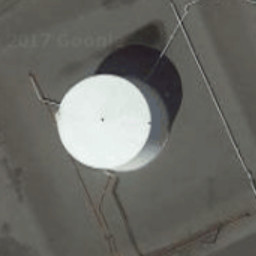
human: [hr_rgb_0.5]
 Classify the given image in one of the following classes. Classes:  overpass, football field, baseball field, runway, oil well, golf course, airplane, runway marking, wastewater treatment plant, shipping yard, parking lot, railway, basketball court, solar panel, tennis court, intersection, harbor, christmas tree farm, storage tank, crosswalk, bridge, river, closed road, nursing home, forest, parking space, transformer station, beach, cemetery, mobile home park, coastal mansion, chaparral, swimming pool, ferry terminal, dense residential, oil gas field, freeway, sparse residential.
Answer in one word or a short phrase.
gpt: storage tank